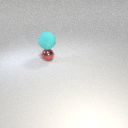
large cyan rubber sphere above small red metal sphere